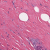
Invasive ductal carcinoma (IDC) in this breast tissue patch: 0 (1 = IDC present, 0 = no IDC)